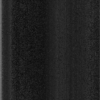
Label: dusty